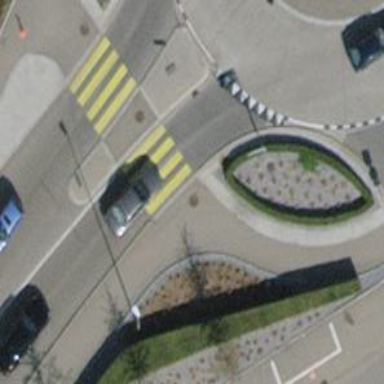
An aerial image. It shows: Asphalt sidewalk along the footway.